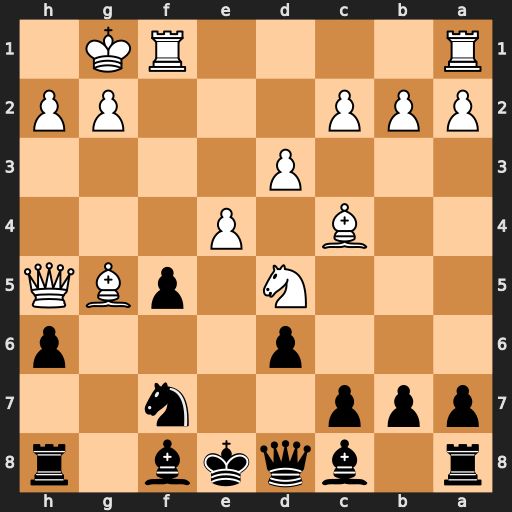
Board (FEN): r1bqkb1r/ppp2n2/3p3p/3N1pBQ/2B1P3/3P4/PPP3PP/R4RK1
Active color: b
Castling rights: kq
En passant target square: -
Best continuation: hxg5 Qg6 Rh6